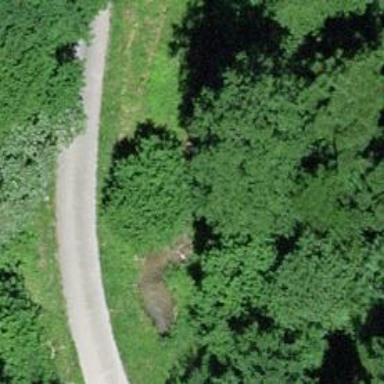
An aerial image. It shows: Culvert tunnel.